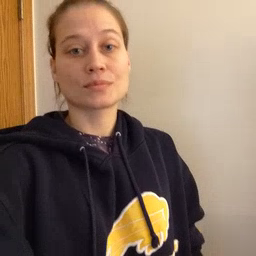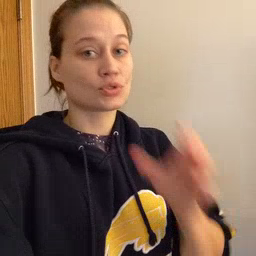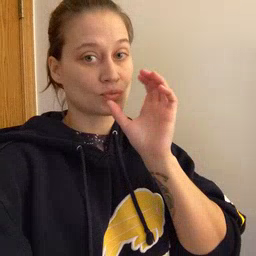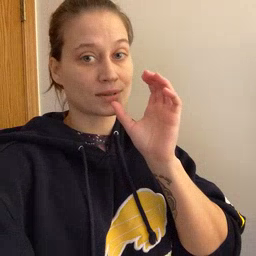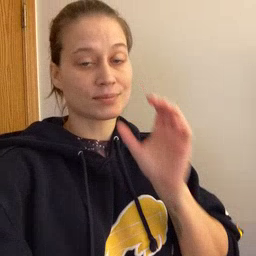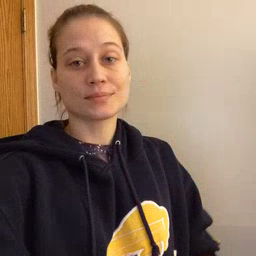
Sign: drink